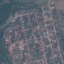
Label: Residential